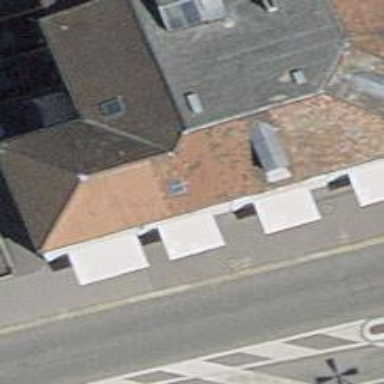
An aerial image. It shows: Clothing store.